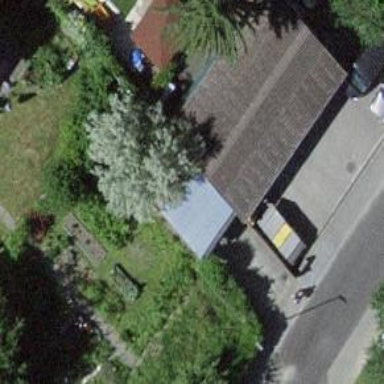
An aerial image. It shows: Garage building.